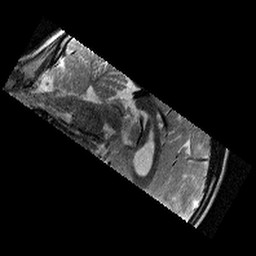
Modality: T2w
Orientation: sagittal
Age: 11
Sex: male
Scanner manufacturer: siemens
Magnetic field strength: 3 T
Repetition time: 9.23 s
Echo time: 0.067 s